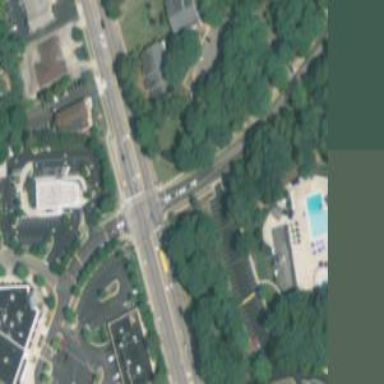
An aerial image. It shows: Marked crossing on the road.